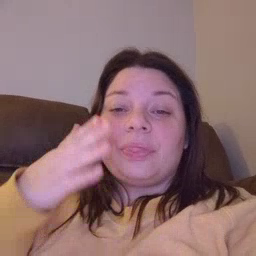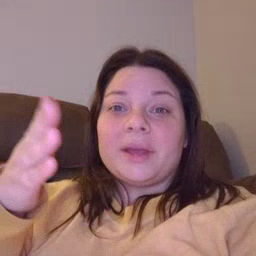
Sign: there